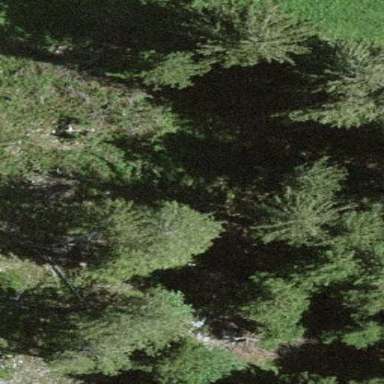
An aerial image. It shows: Forest area.